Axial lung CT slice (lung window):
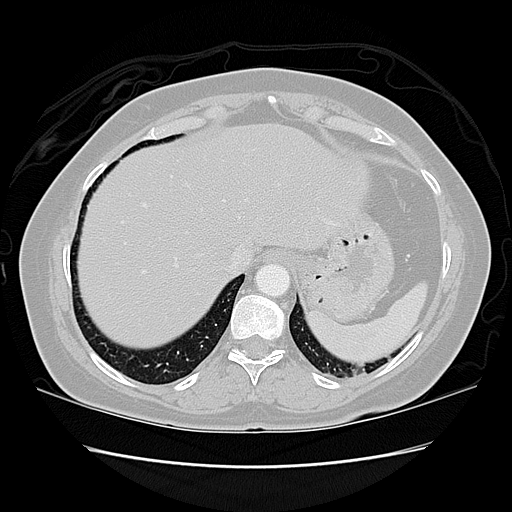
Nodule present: no